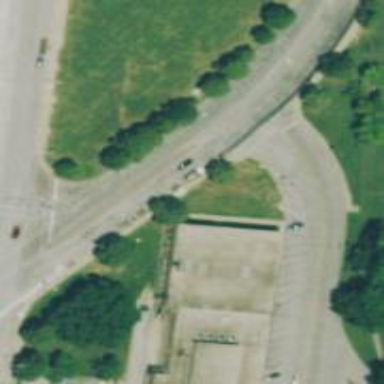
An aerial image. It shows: Road with dash markings.